Question: I have a series of 5 tasks, and would like guidance on how to run them in a specified order:

The order that I need:
1. Run the entire series.
2. And then only run these:
I checked out <URL> resource, but am not sure how to apply them.
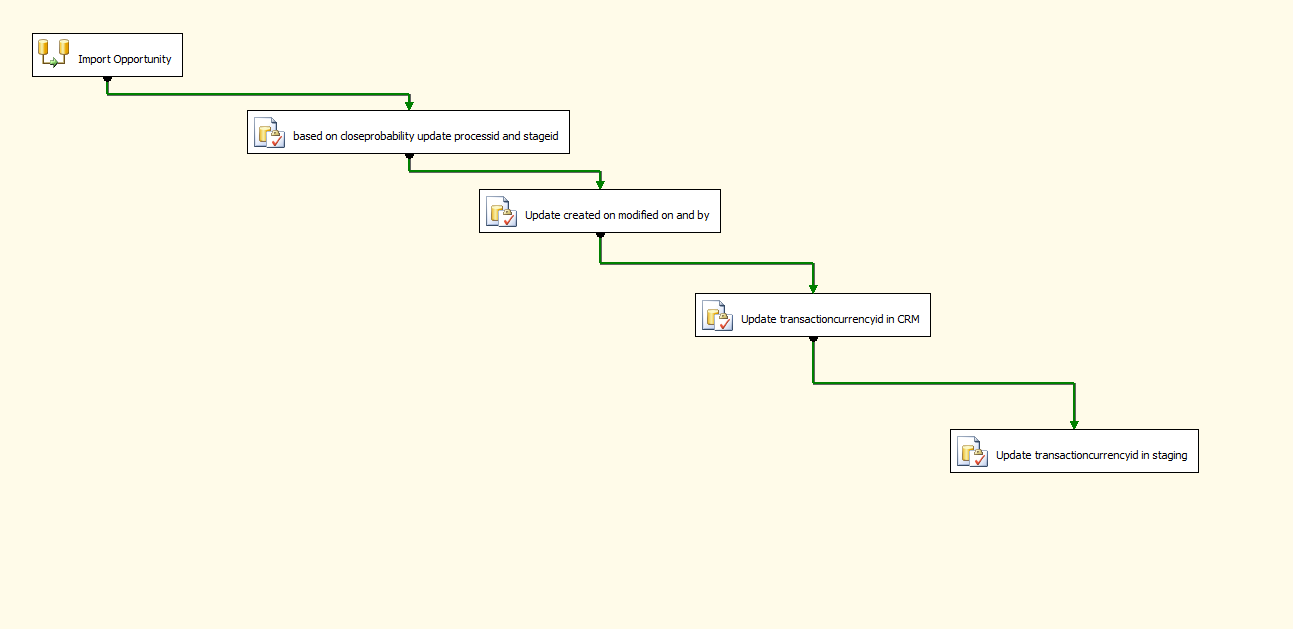
Answer: I would put all those tasks inside a For Loop Container. The iterations would be controlled by a simple Counter variable and limited for values 1 to 2.
Then for the last two tasks, I would set the Disable property using an expression, e.g.
'@[User::Counter] == 2'